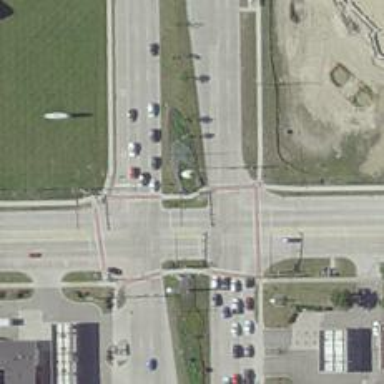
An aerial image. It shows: Footway that serves as traffic island.